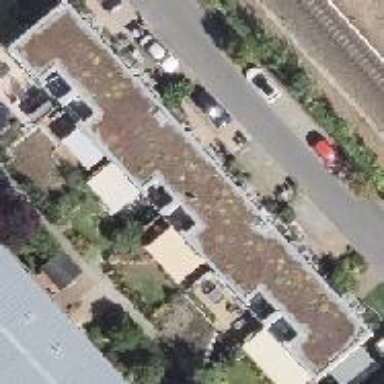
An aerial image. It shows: Building with apartments and flat roof.